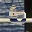
Label: 6